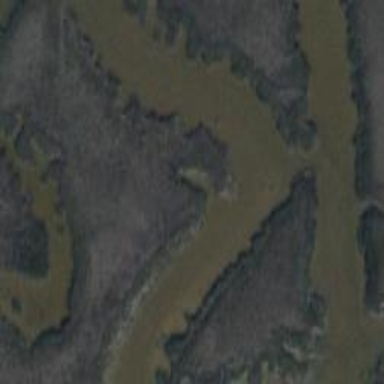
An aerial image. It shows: Marsh wetland.